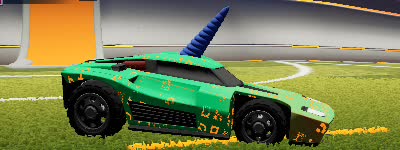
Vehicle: breakout